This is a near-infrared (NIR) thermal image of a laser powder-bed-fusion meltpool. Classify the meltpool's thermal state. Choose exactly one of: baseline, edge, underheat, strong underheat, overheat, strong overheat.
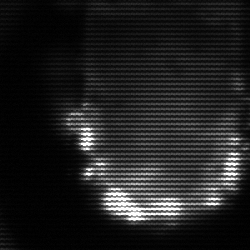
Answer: baseline